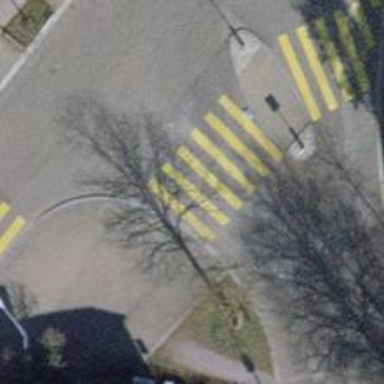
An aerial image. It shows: Kerb serving as barrier.